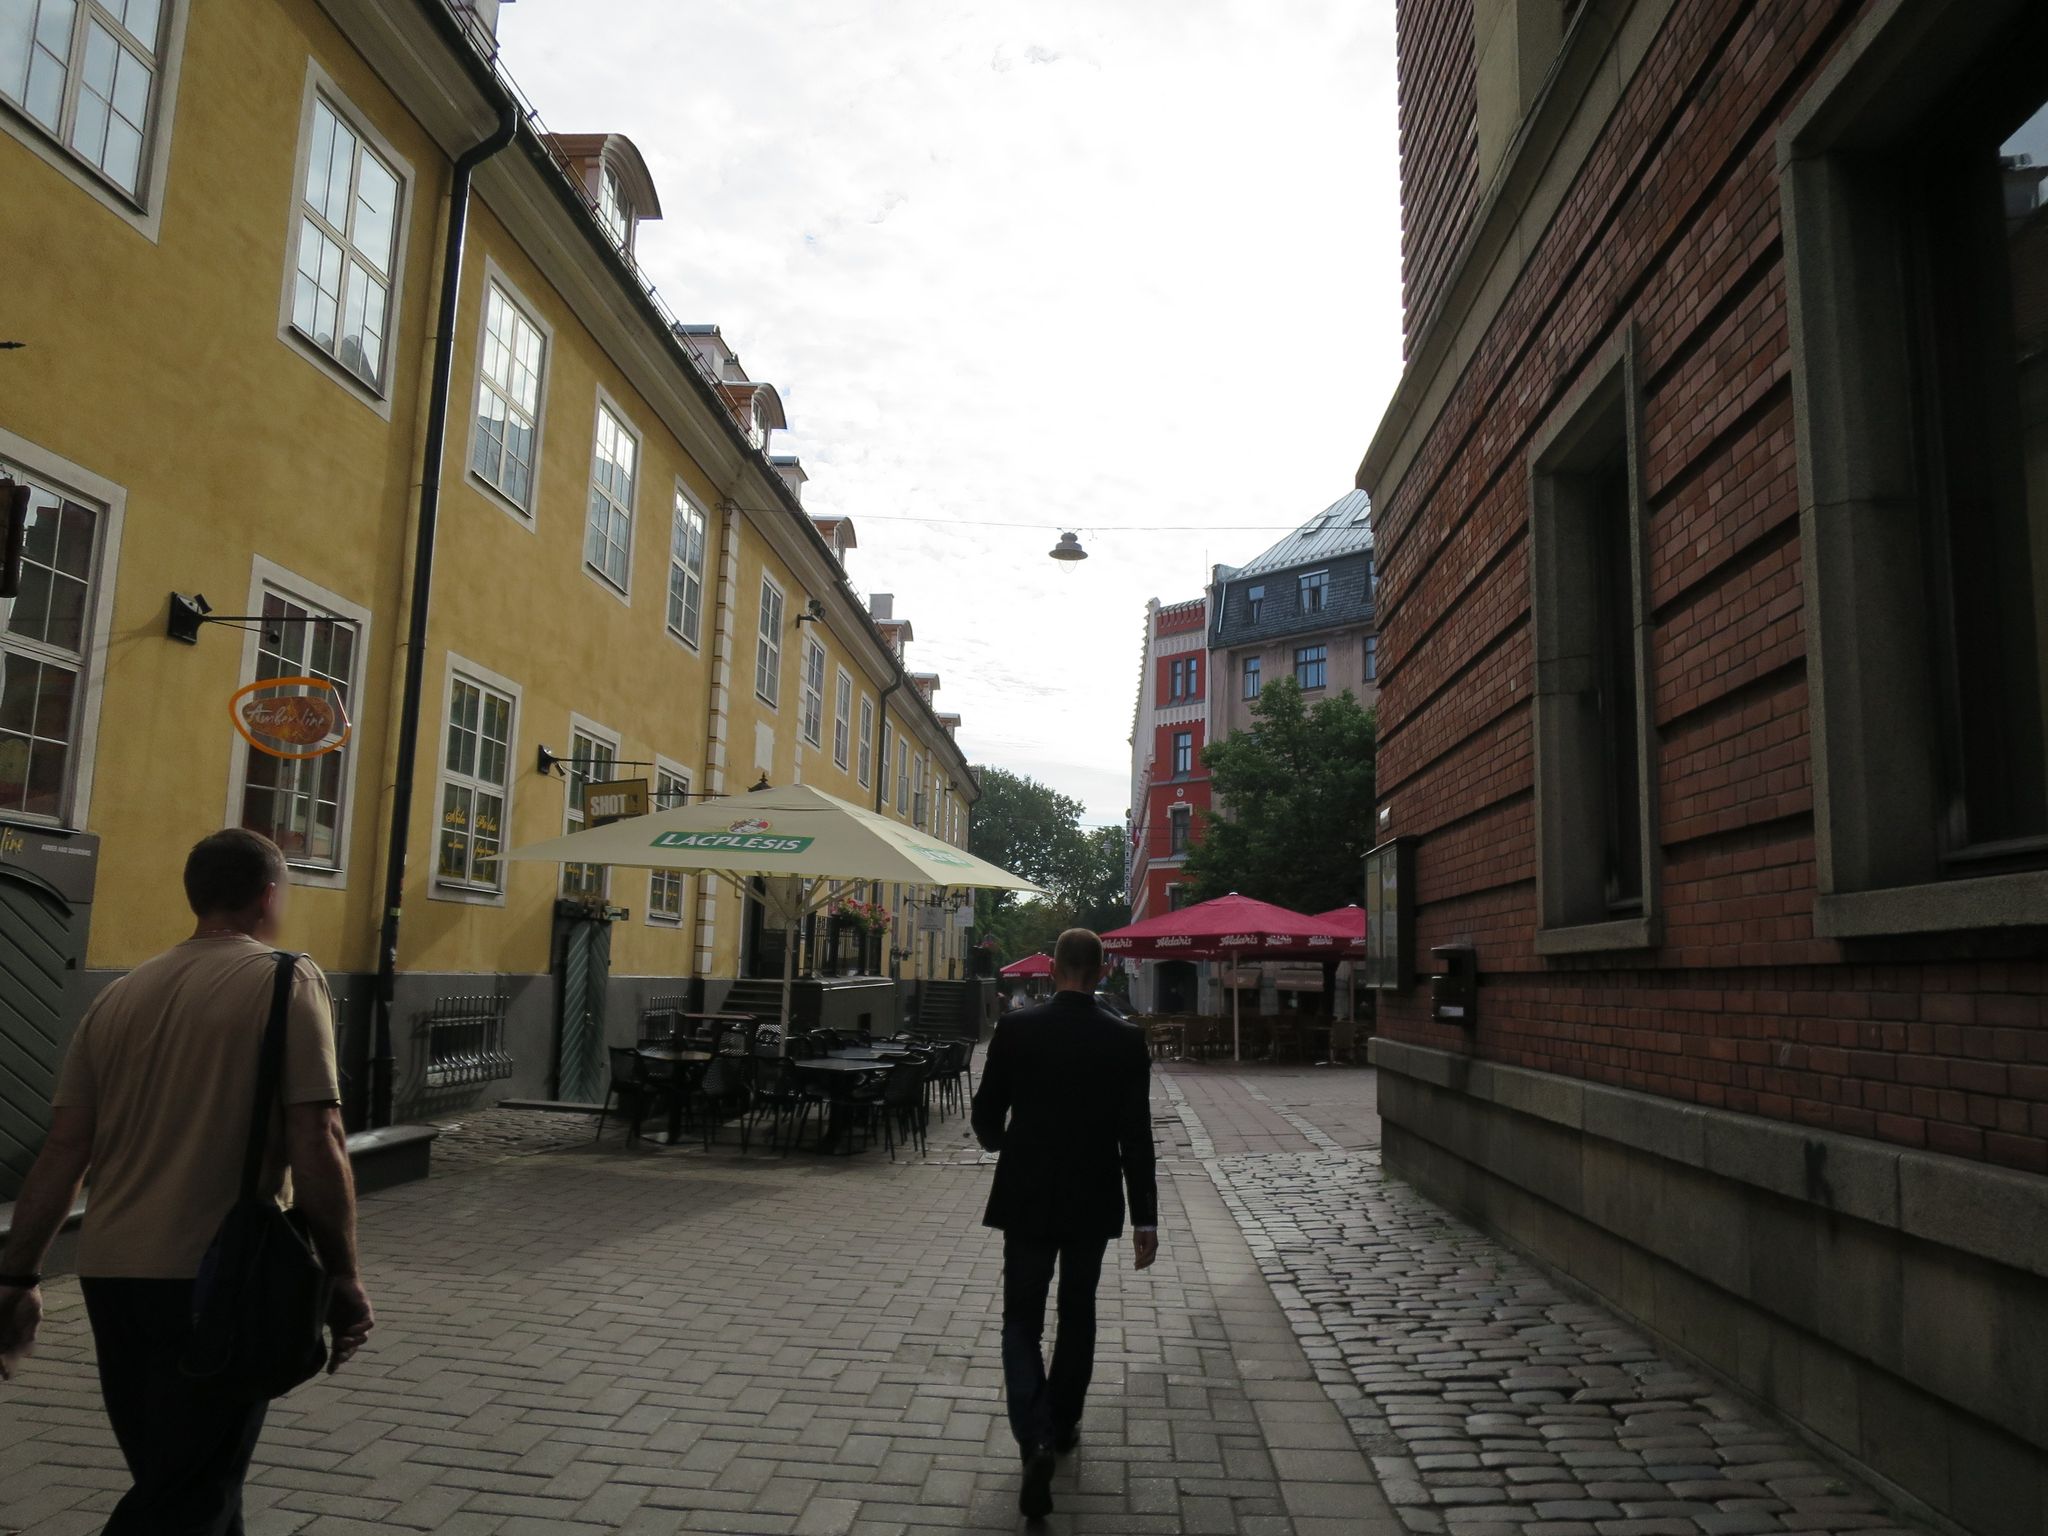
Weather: cloudy
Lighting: day
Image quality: good
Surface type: walking surface
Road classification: pedestrian
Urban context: urban centre
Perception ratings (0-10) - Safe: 6.65, Lively: 7.86, Beautiful: 6.82, Boring: 4.21, Depressing: 1.75, Wealthy: 9.45